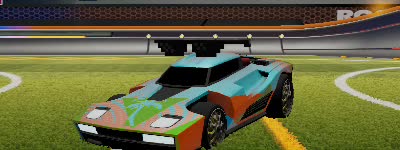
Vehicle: breakout